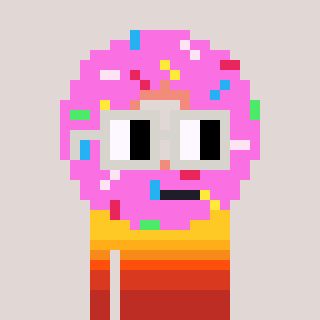
a pixel art character with square light gray glasses, a doughnut-shaped head and a peachy-colored body on a warm background